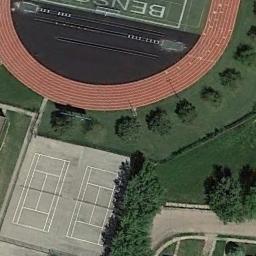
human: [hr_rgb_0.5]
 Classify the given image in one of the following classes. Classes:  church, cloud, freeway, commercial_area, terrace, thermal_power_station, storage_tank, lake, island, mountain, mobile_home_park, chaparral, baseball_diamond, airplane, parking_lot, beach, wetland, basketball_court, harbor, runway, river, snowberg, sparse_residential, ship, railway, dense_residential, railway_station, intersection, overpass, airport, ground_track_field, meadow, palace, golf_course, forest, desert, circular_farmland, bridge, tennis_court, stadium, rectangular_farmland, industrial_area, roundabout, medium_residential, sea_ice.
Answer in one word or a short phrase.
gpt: tennis_court